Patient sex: F
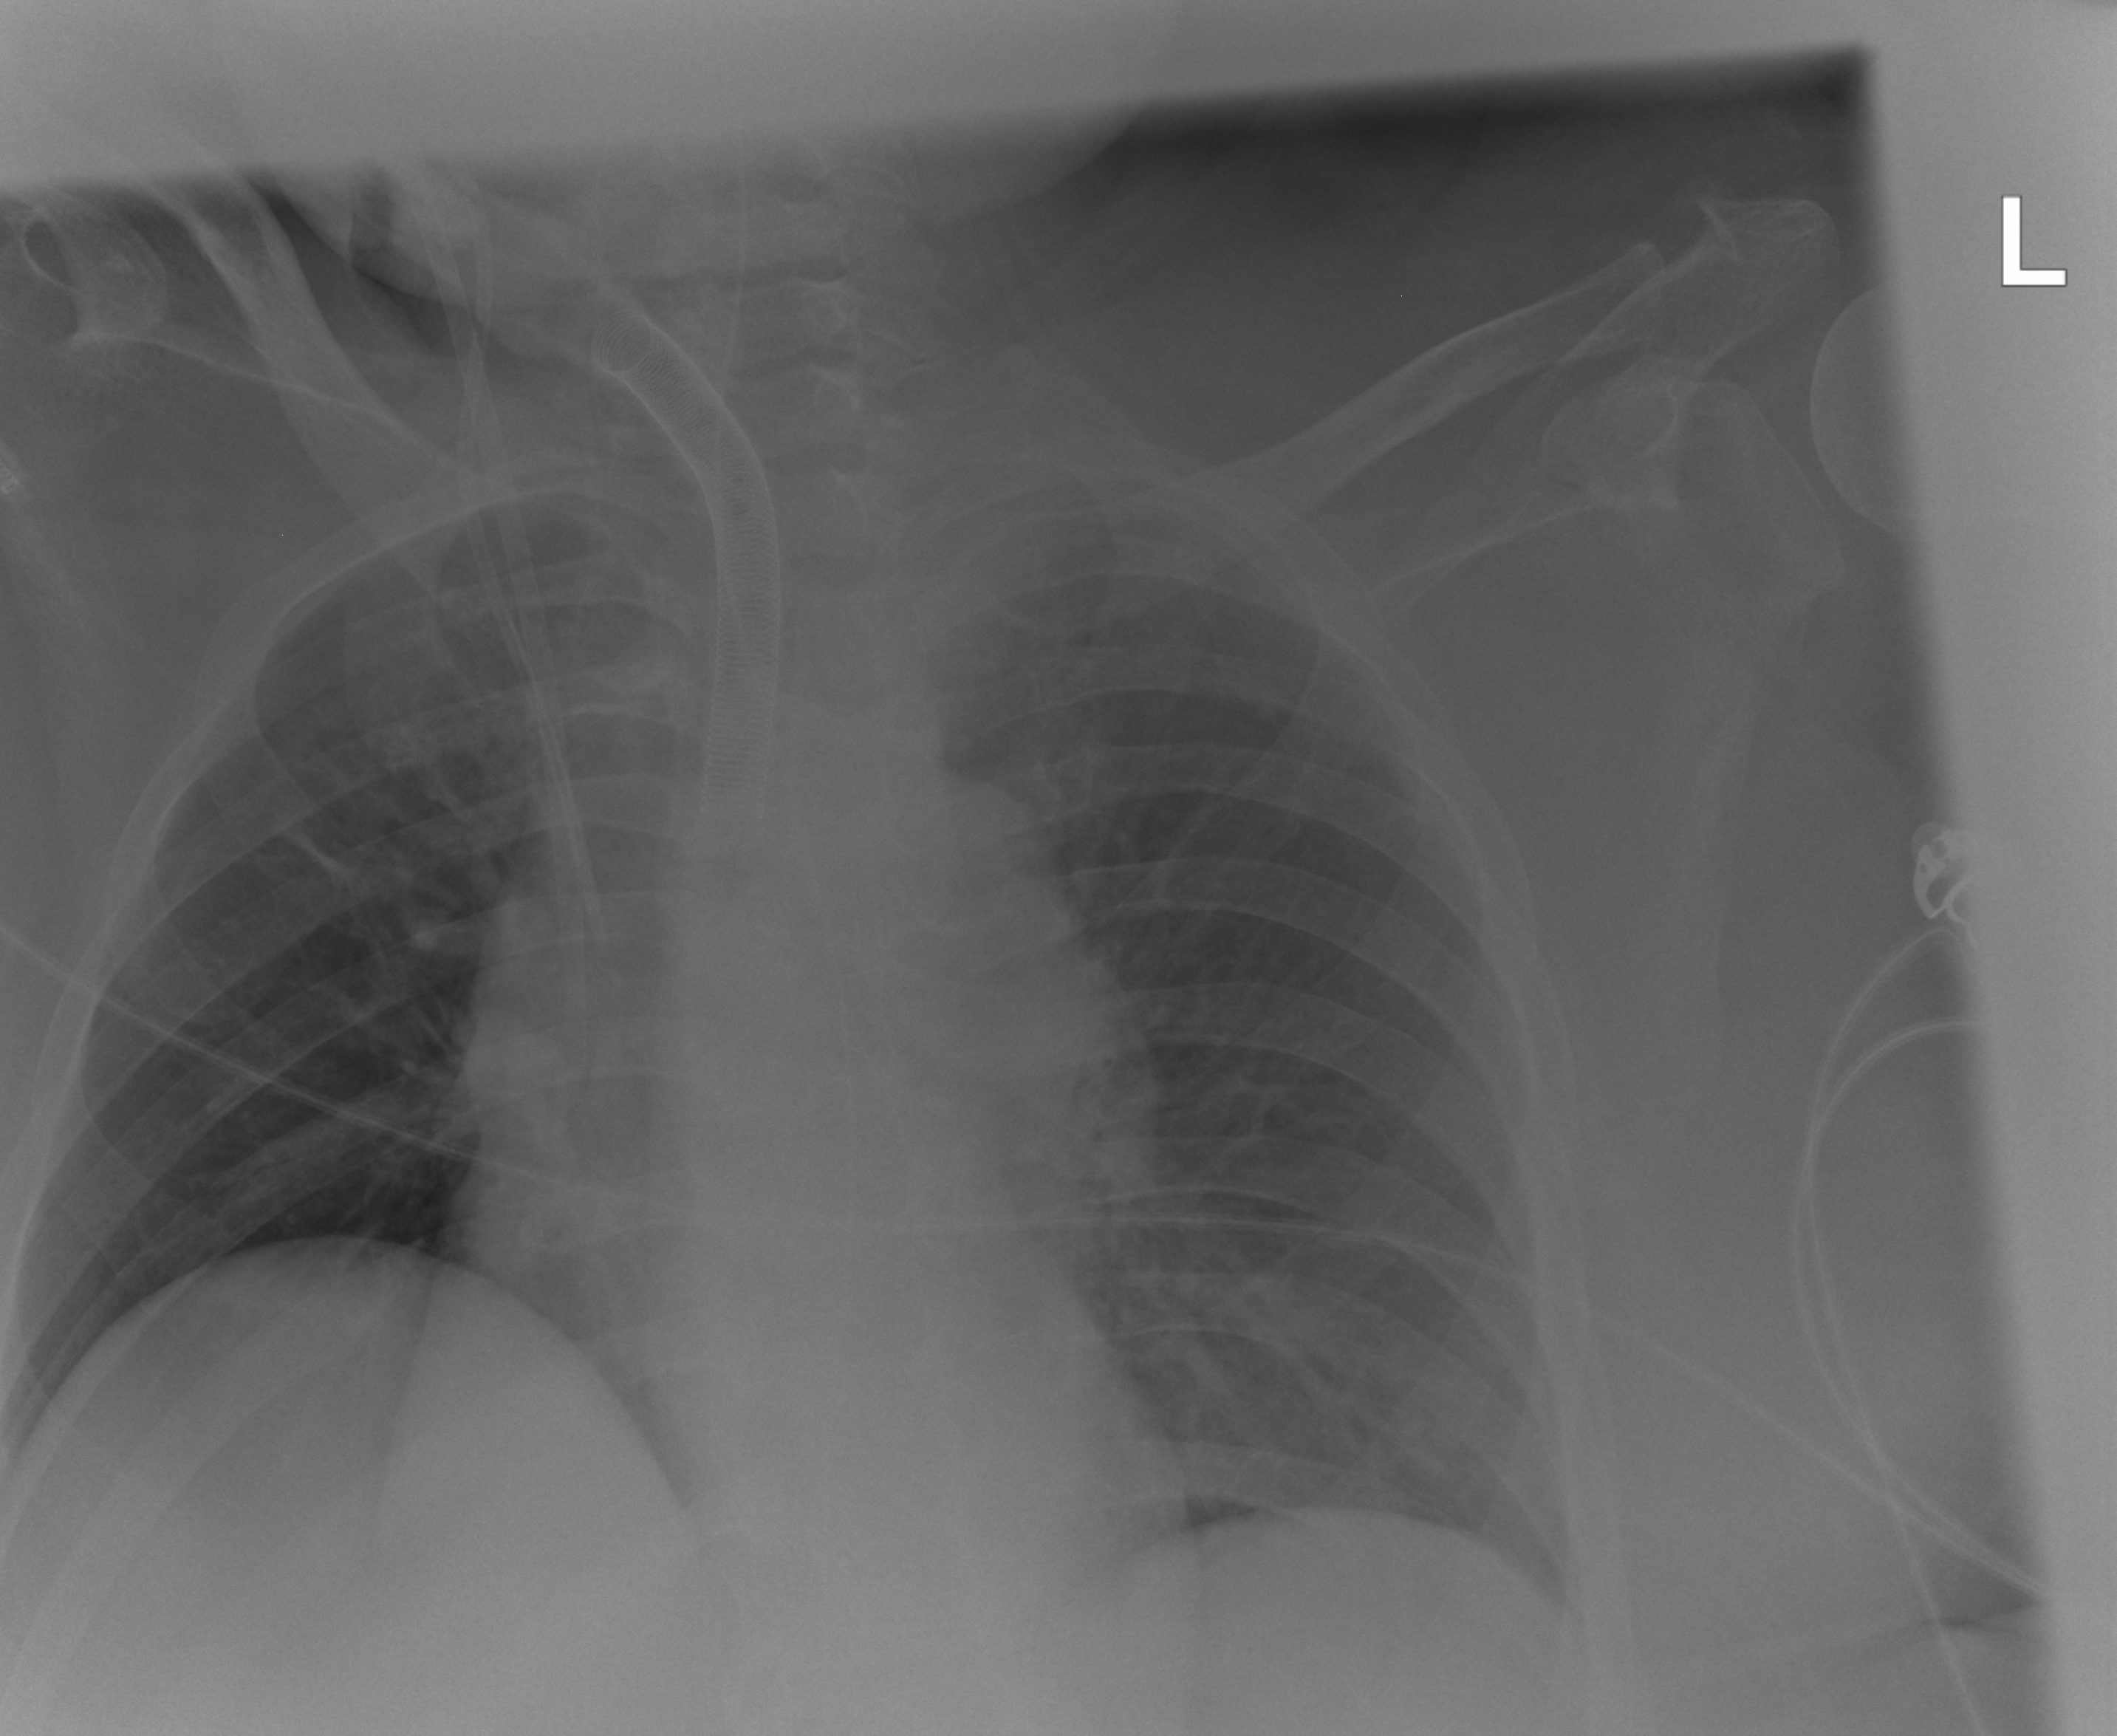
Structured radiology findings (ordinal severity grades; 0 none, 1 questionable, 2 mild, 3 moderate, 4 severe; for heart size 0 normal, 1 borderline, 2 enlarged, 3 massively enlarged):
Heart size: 0
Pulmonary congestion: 0
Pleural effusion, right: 0
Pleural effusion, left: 0
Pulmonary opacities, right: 2
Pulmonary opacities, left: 2
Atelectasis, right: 2
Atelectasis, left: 2